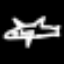
Label: airplane